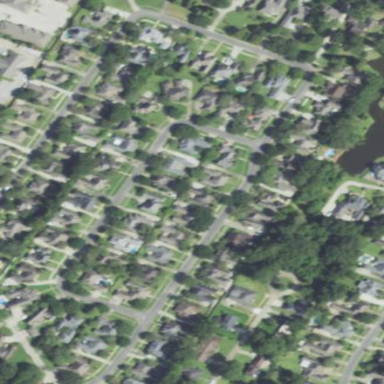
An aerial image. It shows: Residential area consisting of single-family homes.